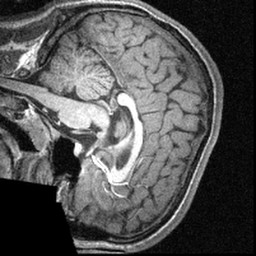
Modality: T1w
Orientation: sagittal
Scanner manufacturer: siemens
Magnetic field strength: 3 T
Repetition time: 1.57 s
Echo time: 0.00304 s